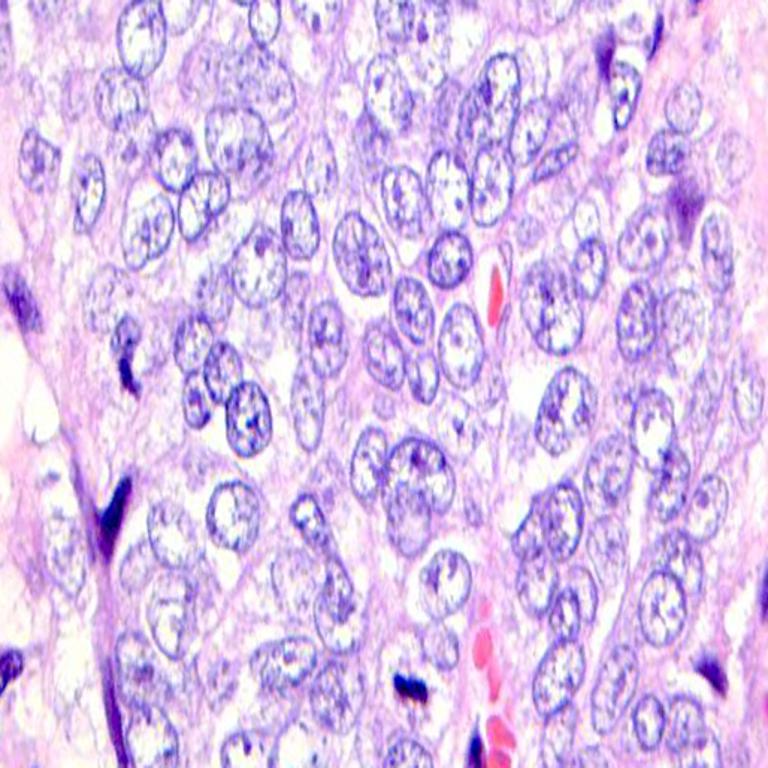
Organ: colon
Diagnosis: adenocarcinomas